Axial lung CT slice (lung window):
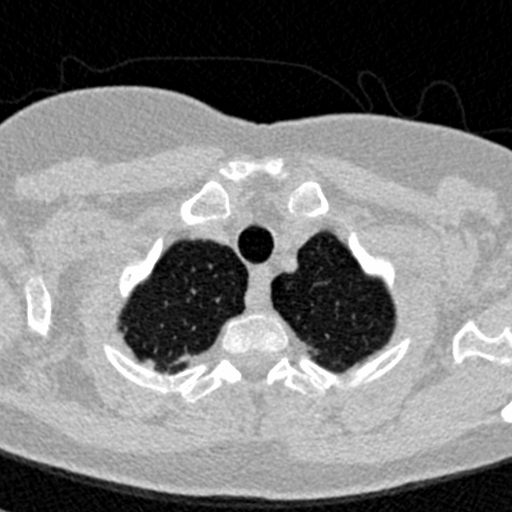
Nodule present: no